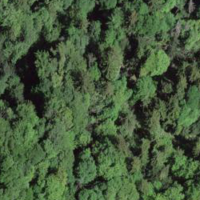
EUNIS habitat code: 44
Species observed at this site:
Fraxinus excelsior
Mercurialis perennis
Equisetum telmateia
Angelica sylvestris
Corylus avellana
Vincetoxicum hirundinaria